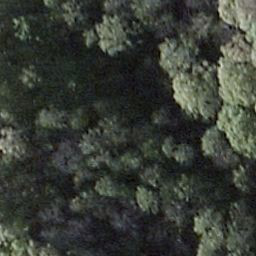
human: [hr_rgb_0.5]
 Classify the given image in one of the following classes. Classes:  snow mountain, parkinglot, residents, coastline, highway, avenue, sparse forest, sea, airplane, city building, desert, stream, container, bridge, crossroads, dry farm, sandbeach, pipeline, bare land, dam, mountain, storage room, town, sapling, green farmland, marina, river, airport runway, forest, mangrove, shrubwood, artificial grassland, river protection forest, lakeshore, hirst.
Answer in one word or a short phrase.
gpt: shrubwood